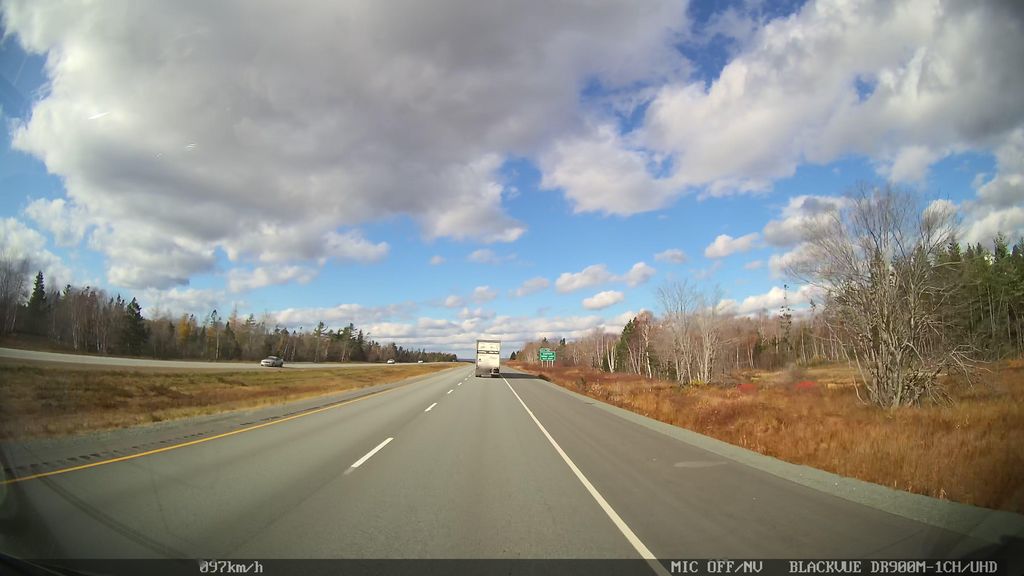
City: halifax